Question: I'm trying to use the <URL>, don't seem to work.
'''
<System.ComponentModel.DesignerCategory("Code")>
Public Class ExtendedTabPage : Inherits Windows.Forms.TabPage
'''
'''
<Compile Include="ExtendedTabPage.vb">
<SubType>Component</SubType>
</Compile>
'''
I've tried initializaing the DesignerCategory Attribute with a '""' and also '"Code"', doing rebuilds and reopening the solution, but I still get the screen below from a double click on the component. Do I have to remove the project SubType? Will that affect the way the code compiles?

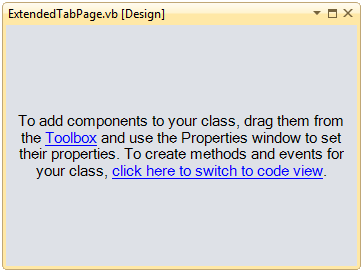
Answer: That window is a pita but there isn't anything you can do to stop it from showing up.
Note how the original TabPage control doesn't show up in the toolbox, it is only ever added by the custom designer for TabControl. This is done by giving it the [ToolboxItem(false)] attribute. And your nemesis, [Designer] attributes that select custom designers for both the TabControl and the TabPage classes. You'd have to create your own ExtendedTabControl and make a designer for it. This is not fun, the TabControlDesigner class is a rather elaborate designer. It is also so you cannot derive from it. Using a decompiler like Reflector or ILSpy is a way to peek at the code in those designers. I cannot recommend this unless you have a large and demanding user base of picky paying programmers.
Writing code instead of trying to make this work at design time is feasible. But do note that you have to TryCast() at runtime to convert the TabPage reference you get from the TabPages property to your derived class.